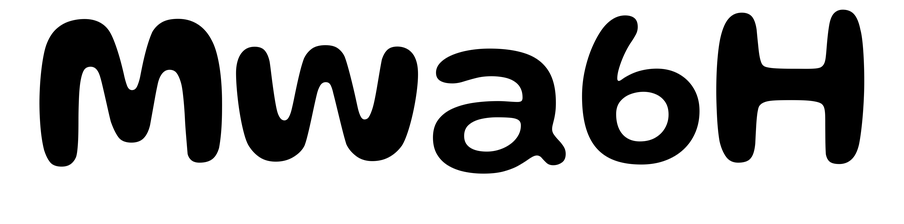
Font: Gluten_Medium